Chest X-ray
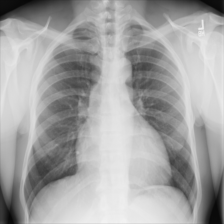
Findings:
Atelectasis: negative
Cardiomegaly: negative
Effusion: negative
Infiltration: negative
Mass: negative
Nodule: negative
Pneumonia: negative
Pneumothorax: negative
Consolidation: negative
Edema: negative
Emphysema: negative
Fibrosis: negative
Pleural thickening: negative
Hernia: negative